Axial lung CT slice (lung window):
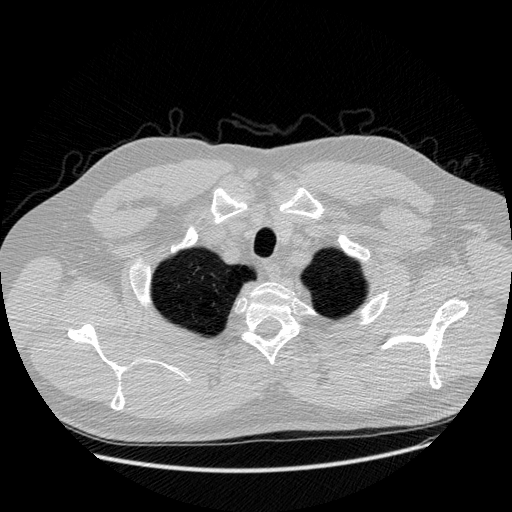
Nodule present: no